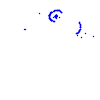
Particle: proton